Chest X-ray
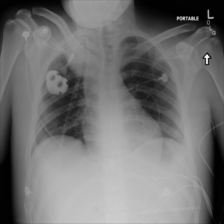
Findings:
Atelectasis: negative
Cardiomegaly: negative
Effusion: negative
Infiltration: negative
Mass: positive
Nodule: negative
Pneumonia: negative
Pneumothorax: negative
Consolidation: positive
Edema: negative
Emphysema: negative
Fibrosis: negative
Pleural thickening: negative
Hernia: negative